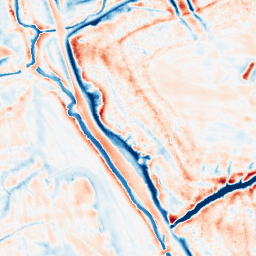
Category: edge_preserving
Decomposition family: bilateral
Decomposition parameters: d: 21
sigma_color: 150
sigma_space: 100
Upsampling method: sinc_hamming
Upsampling parameters: scale: 4
kernel_size: 16
Upsampling scale: 4